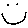
Label: smiley face